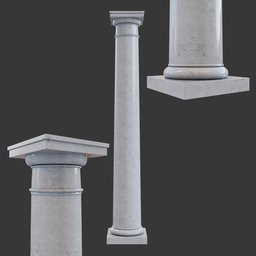
Label: architecture